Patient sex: M
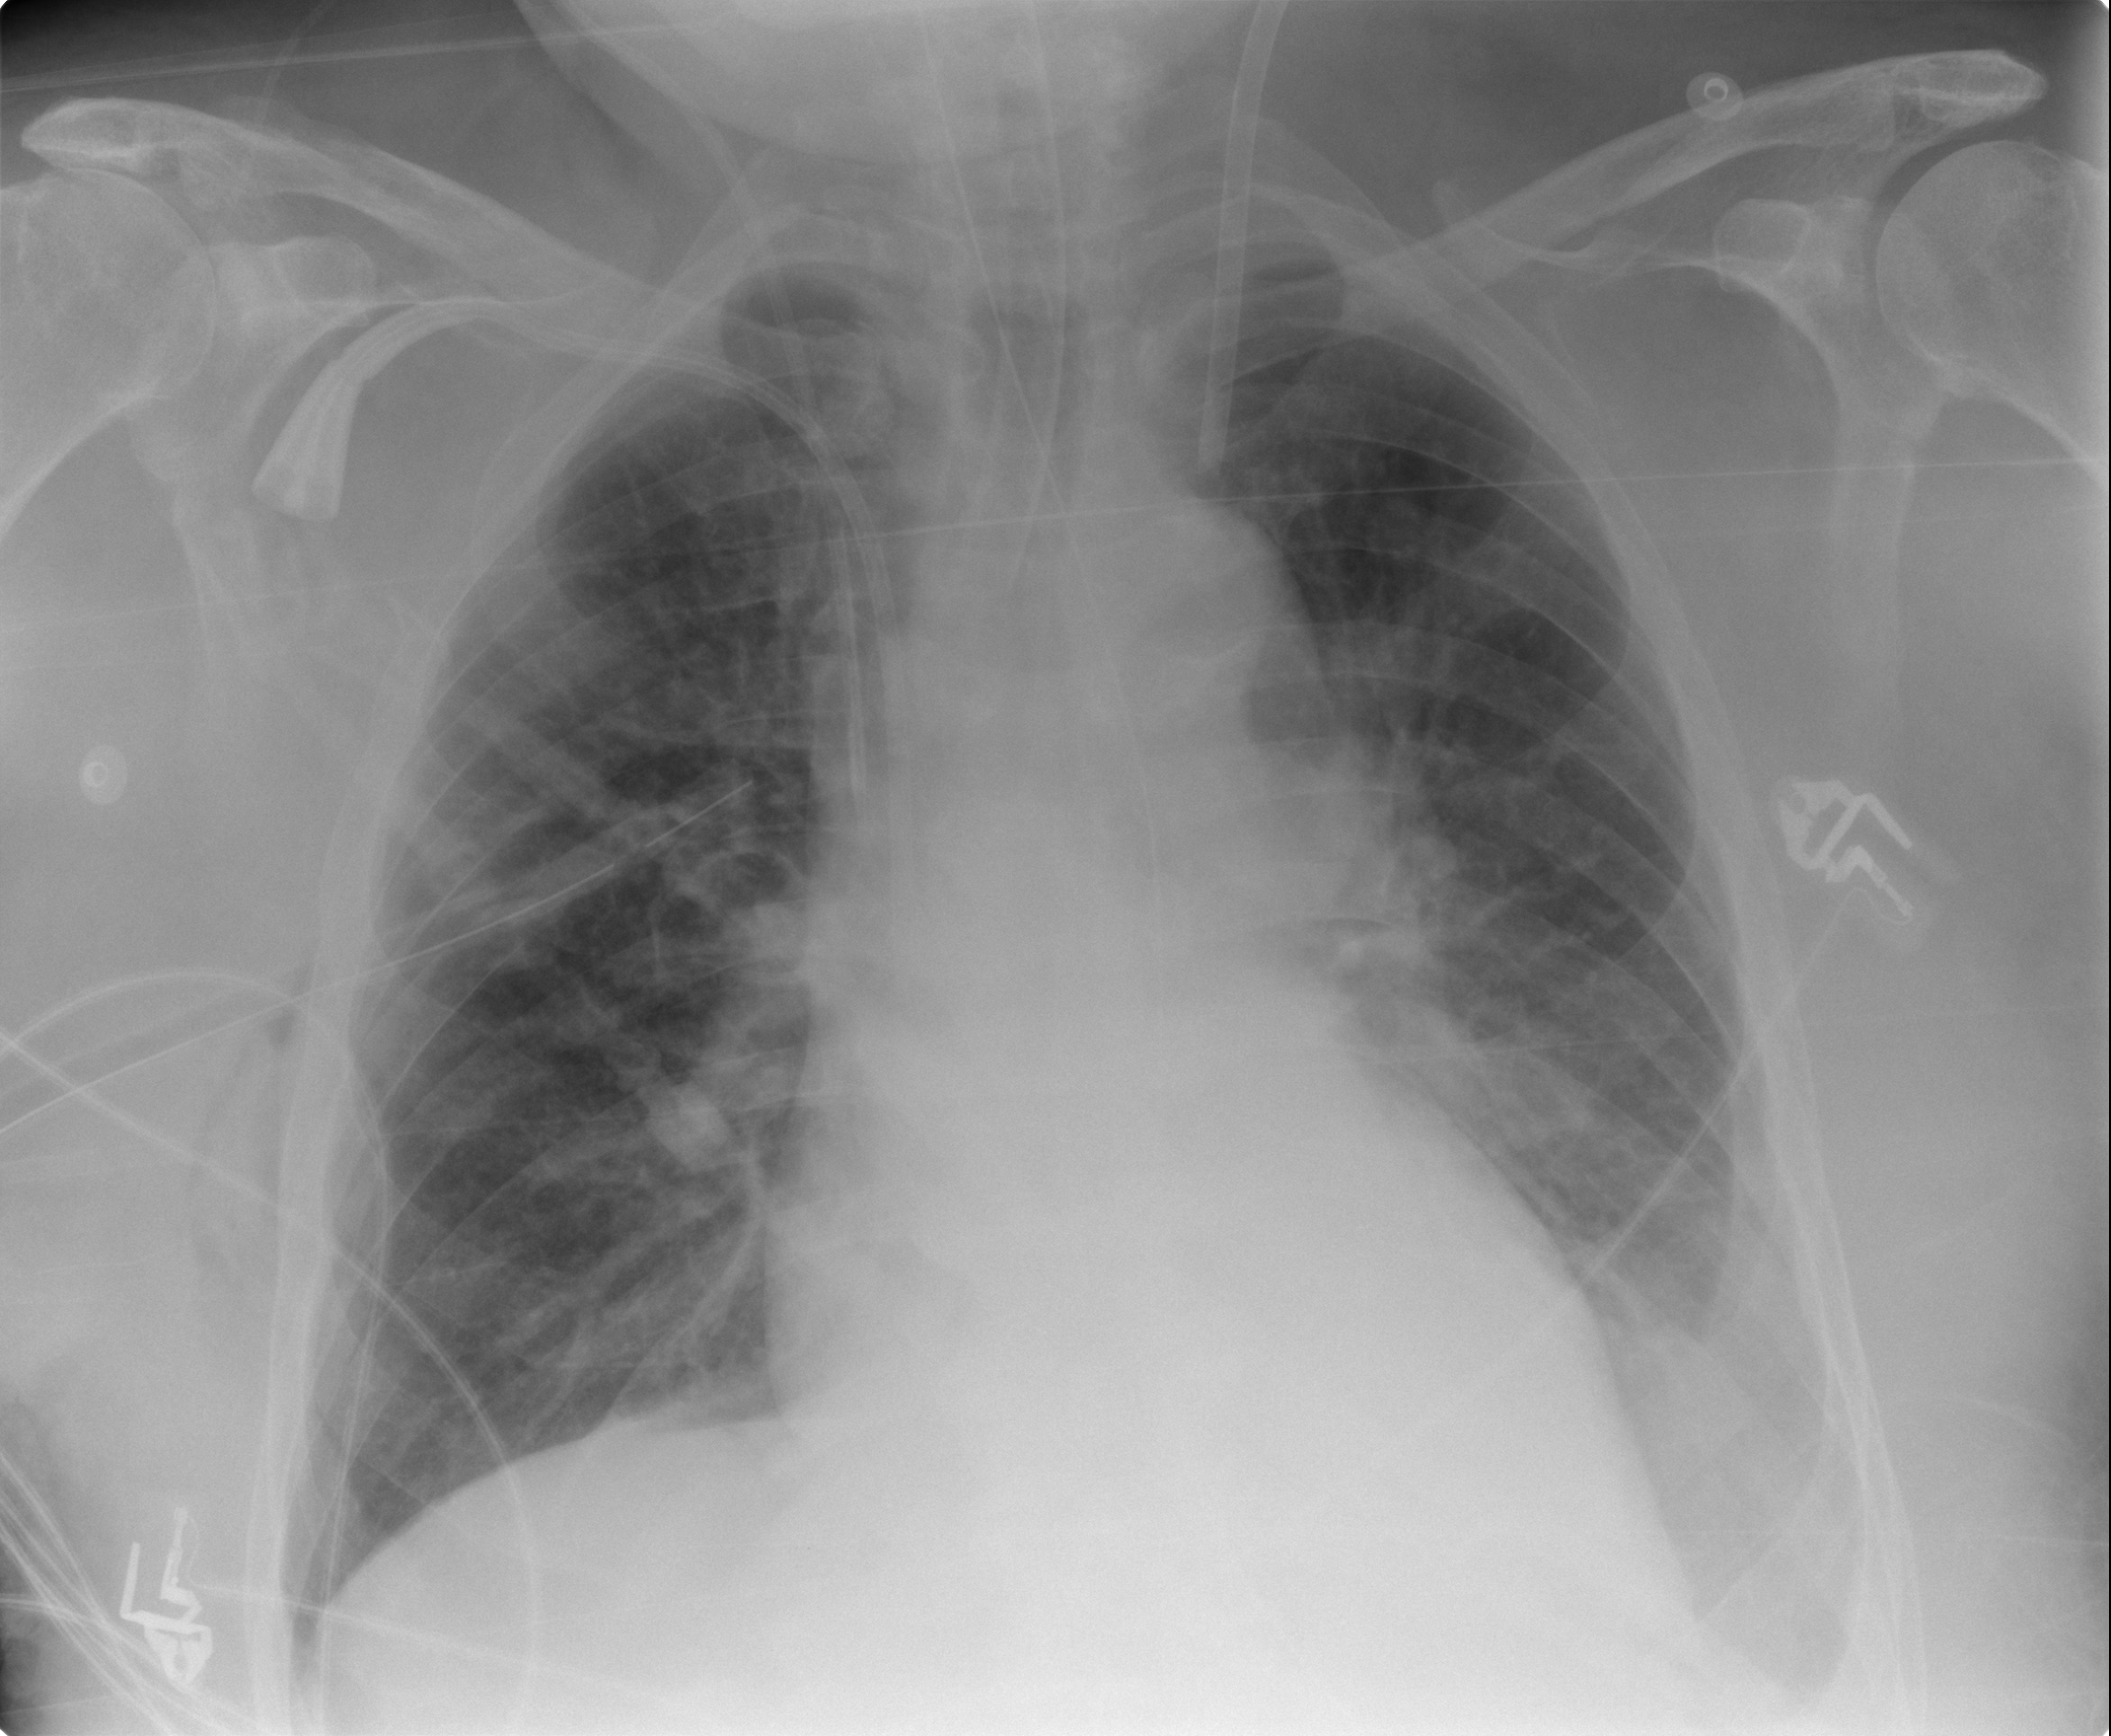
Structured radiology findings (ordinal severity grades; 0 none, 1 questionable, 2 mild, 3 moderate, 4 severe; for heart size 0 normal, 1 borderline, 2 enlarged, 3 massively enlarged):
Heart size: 2
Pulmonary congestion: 2
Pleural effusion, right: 2
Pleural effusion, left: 3
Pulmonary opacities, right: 0
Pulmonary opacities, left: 2
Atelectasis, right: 0
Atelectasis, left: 0